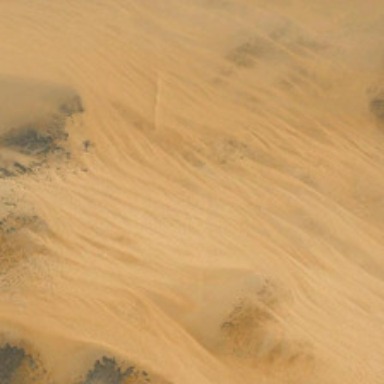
It is a large piece of yellow desert .